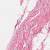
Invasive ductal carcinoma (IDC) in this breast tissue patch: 0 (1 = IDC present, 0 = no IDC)